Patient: sex F, age 65
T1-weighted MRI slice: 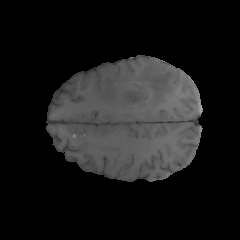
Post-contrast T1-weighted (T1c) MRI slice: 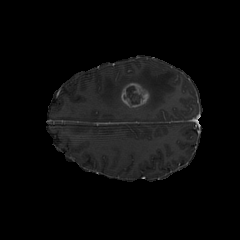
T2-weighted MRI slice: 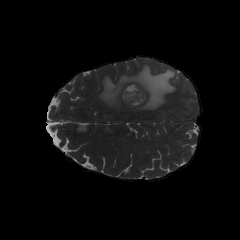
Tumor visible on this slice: yes
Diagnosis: Glioblastoma, IDH-wildtype
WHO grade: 4